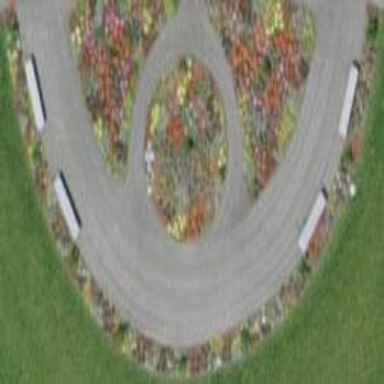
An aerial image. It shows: Flowerbed that is used for landscaping or gardening purposes.